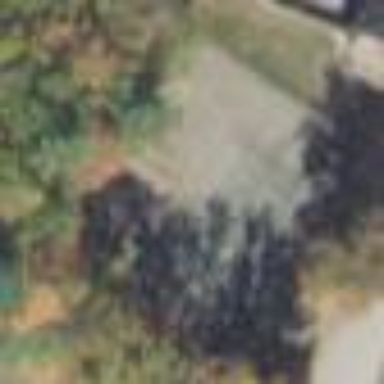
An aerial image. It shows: Tennis court on the leisure land pitch.